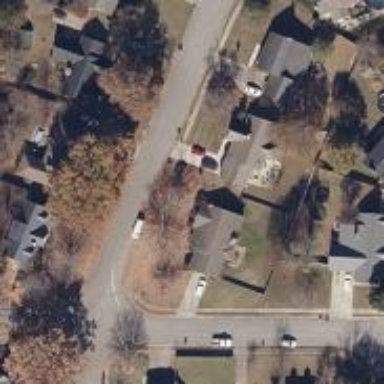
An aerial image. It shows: Residential road with sidewalk on the left side.